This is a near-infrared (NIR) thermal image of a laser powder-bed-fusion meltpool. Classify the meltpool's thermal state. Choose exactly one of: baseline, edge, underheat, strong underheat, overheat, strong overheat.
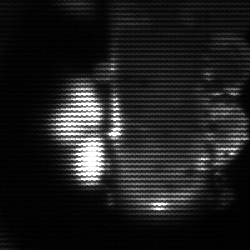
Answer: strong underheat